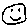
Label: smiley face